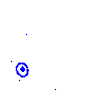
Particle: kaon